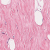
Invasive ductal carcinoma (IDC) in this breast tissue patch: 0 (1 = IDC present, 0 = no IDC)